Question: My textfield doesn't fit in my canvas. Below is my app image. How I can rectify this problem? I already add constraints but still not fit after I run it in my mobile phone (iPhone5).

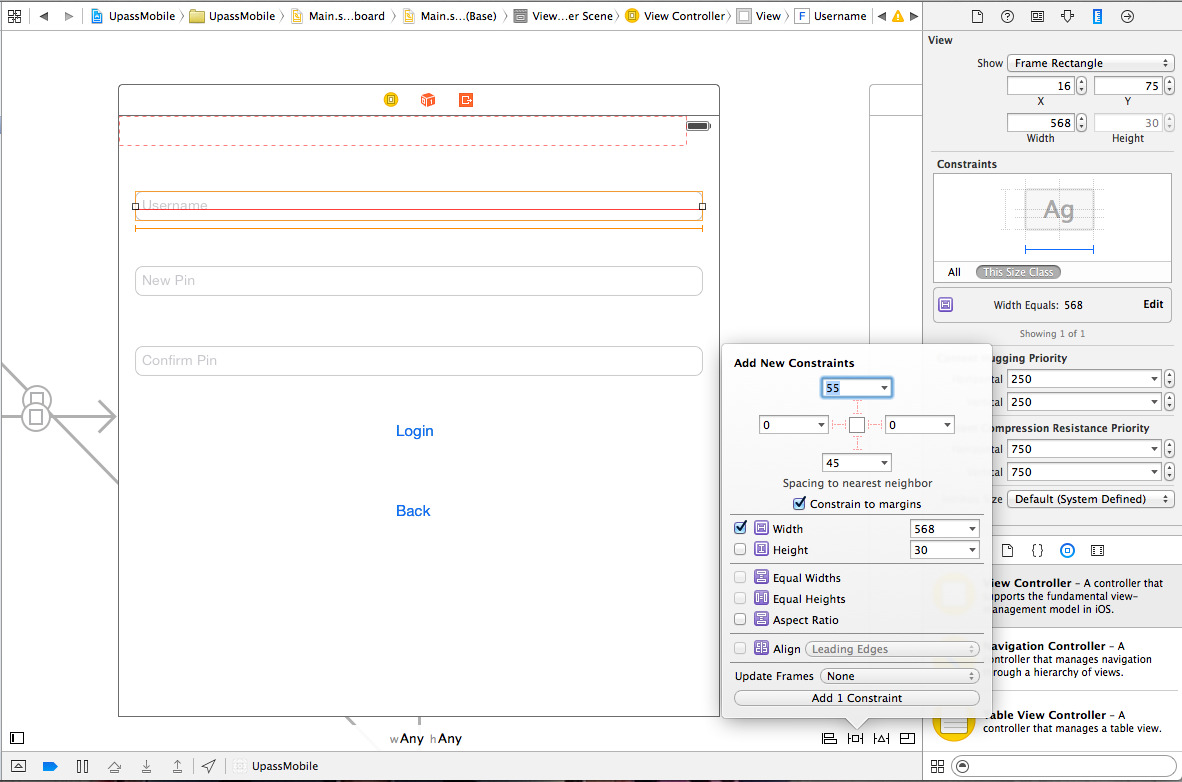
Answer: You need to do the following:
1. Remove the constraint that sets the width of the text field.
2. Add a constraint for "Leading Space to Superview". To do this, control drag from just inside the left edge of your text field to the edge of the view. Choose Leading Space to Container Margin from the pop-up.

1. Add a constraint for "Training Space to Superview". To do this, control drag from just inside the right edge of your text field to the edge of the view. Choose Trailing Space to Container Margin from the pop-up.
Now your 'UITextField' will stretch to any size screen.